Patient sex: F
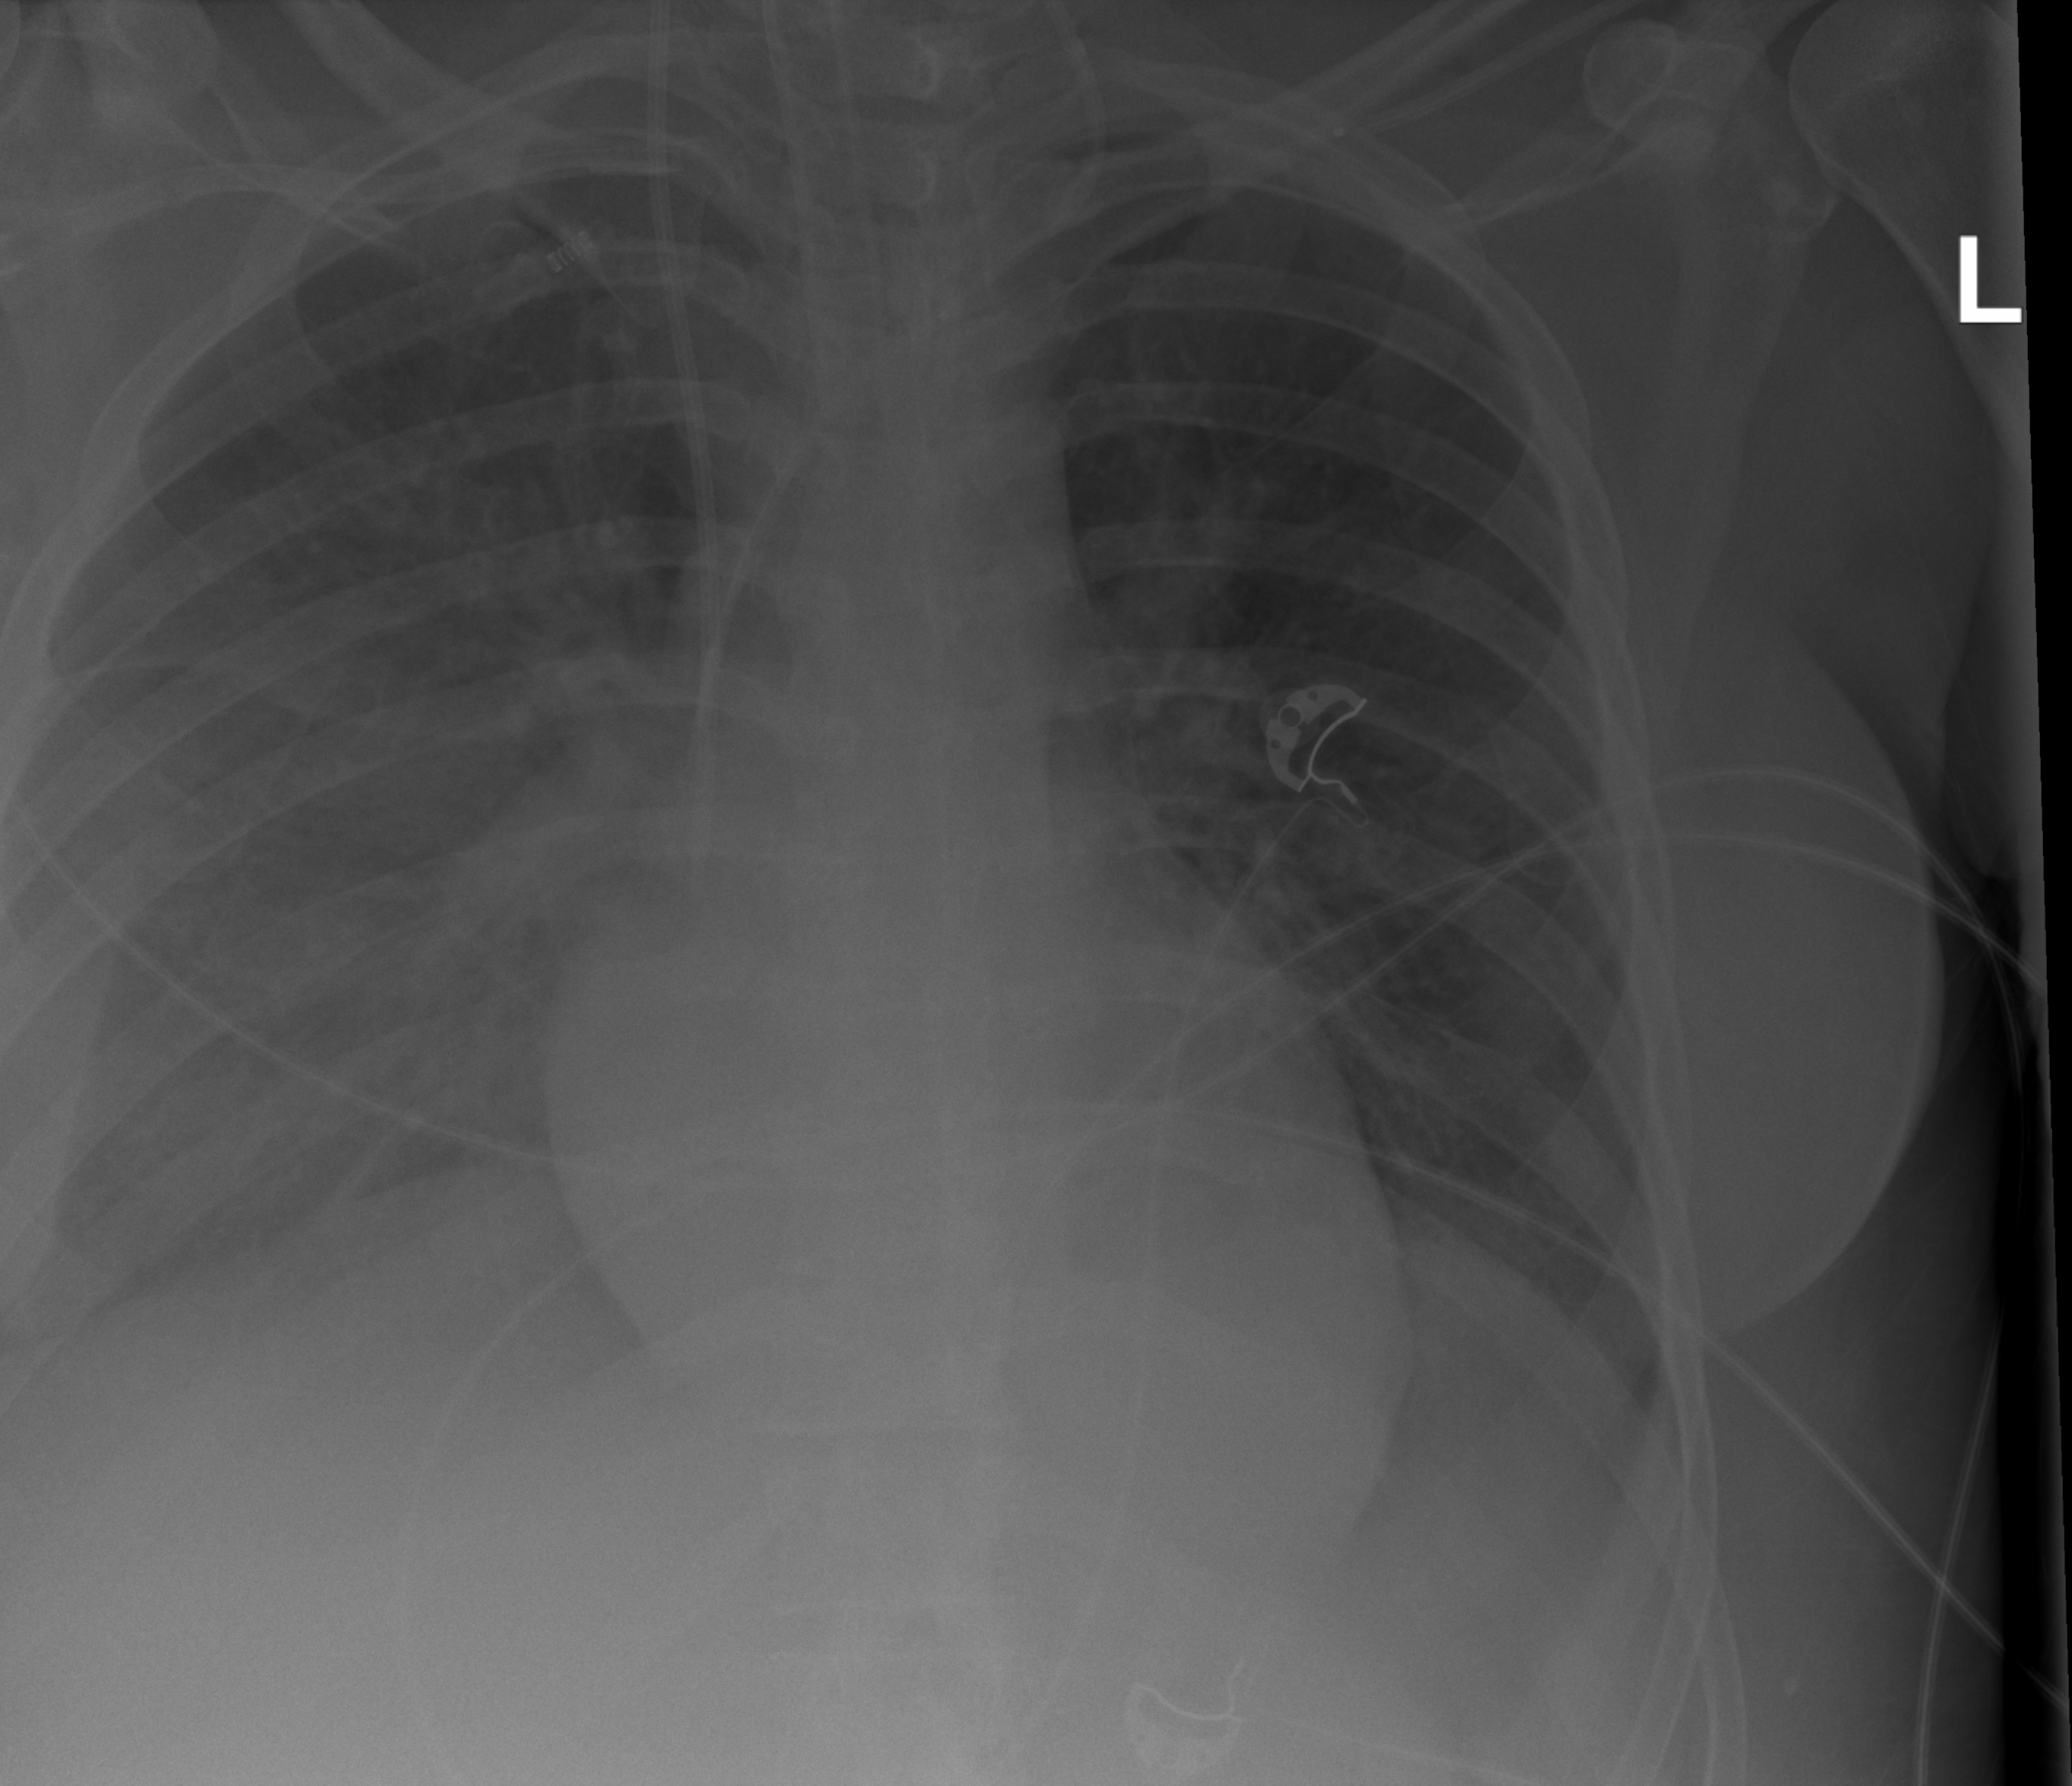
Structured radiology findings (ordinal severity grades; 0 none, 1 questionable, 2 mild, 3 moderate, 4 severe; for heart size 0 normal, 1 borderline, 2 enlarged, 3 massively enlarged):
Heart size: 0
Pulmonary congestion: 4
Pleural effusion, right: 3
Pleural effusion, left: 2
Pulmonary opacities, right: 3
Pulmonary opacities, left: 3
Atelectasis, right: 3
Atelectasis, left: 3